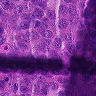
Metastatic tissue present: yes